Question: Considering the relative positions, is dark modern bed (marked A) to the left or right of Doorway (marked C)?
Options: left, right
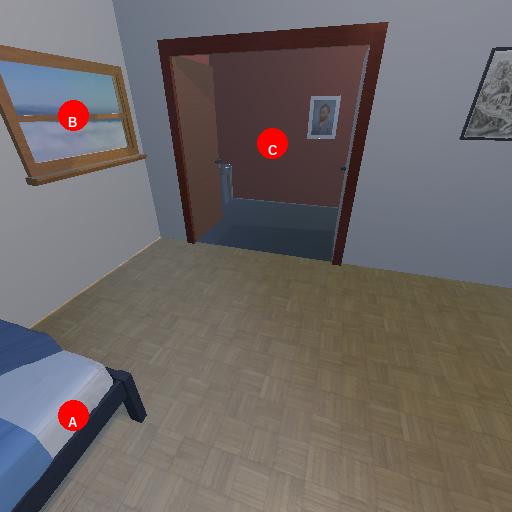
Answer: left